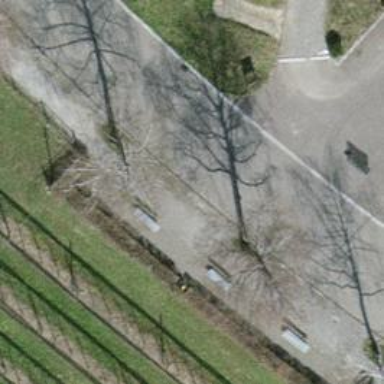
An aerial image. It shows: Bench.